Question: Before reading any further please know that everything has been setup as far as implementing the ':confirmable' attribute for my user model:
'''
devise :database_authenticatable, :registerable, :recoverable, :rememberable, :trackable, :validatable, :confirmable, :omniauthable, :omniauth_providers => [:facebook]
'''
As well as setting up the code necessary for my 'development.rb' file:
'''
config.action_mailer.default_url_options = { host: 'localhost', port: 3000 }
config.action_mailer.delivery_method = :smtp
config.action_mailer.smtp_settings = {:address => "localhost", :port => 1025}
'''
To further investigate the issue I decided to use the 'mailcatcher' gem and the emails are showing that they were sent/recieved:

When I use a real email address this activation message isn't landing in my inbox. At first I thought it may have been because of the known fact that I left the sender's email address to its default that it may have been considered spam. But after changing it to something short and believable, still no luck. Is this because I'm in 'development'?
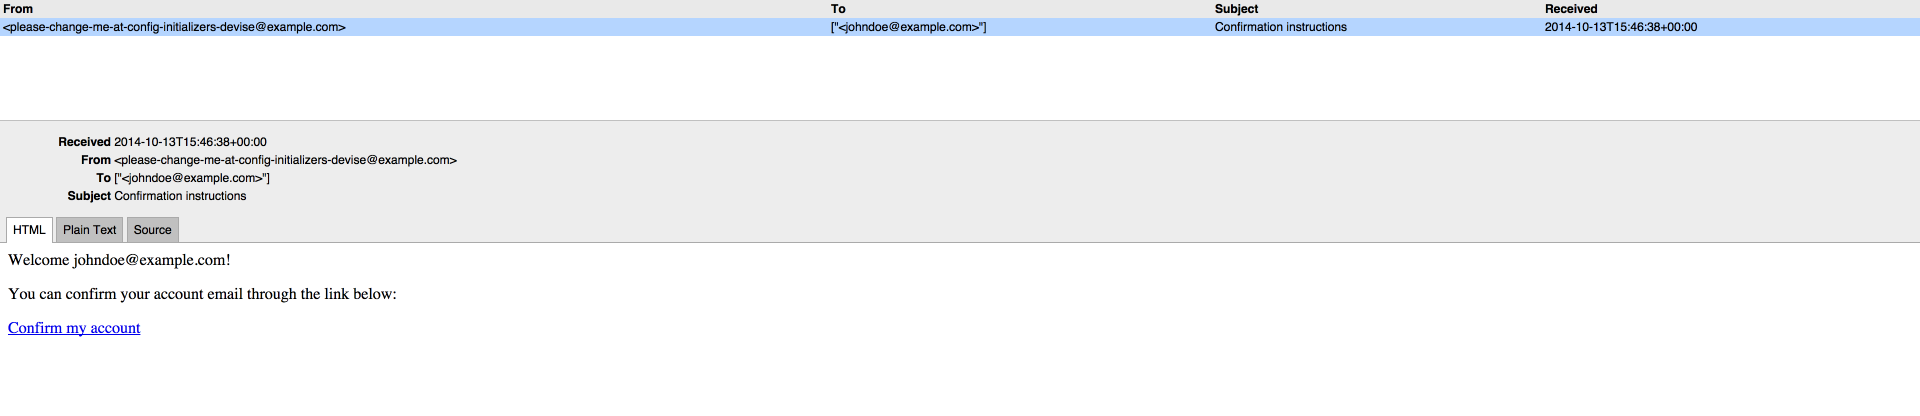
Answer: Well if you are using Mailcatcher, it is doing exactly what it is supposed to be doing. It is just accepting email delivery on port 1025 and that's that, it won't rely that email anywhere.
> MailCatcher runs a super simple SMTP server which catches any message
sent to it to display in a web interface.
i.e. You will not deliver these emails to your regular email server like this, you need an SMTP server receiving your connection to deliver this. You could use the following options.
- -
I personally use Sendgrid because it delivers nicely to my inbox without getting flagged as spam etc.
To deliver your email using GMAIL, use the following:
'''
config.action_mailer.delivery_method = :smtp
config.action_mailer.smtp_settings = {
:address => "smtp.gmail.com",
:port => 587,
:domain => 'yourdomain.com',
:user_name => '<username>',
:password => '<password>',
:authentication => 'plain',
:enable_starttls_auto => true }
'''
Ok, so what you are looking for to store your credentials, is to use a YAML file with the password/API keys. And never check this file into your repo.
You can reference then this file on your initializers like this, (maybe make the password a global variable or x, use configatron, etc, up to you).
But this is basically how production applications work, they read their important settings from a YAML file stored on the server itself.
This is what I use:
'''
# Per environment settings
app_settings = YAML.load_file('config/secret_stuff.yml')
password = app_settings['mygmailpwd']
'''
Do not use ENVIRONMENT variables because they have all sort of security issues. They are an antipattern.